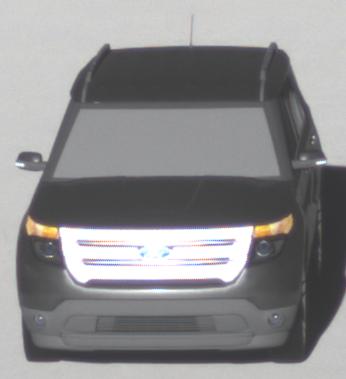
Make: Ford
Model: Explorer
Detailed model: Gen. 5
Model produced from: 2010
Model produced until: 2019
Doors: 5
Color: gray
Road condition: dry road
Daytime: morning or afternoon
Contrast: high contrast